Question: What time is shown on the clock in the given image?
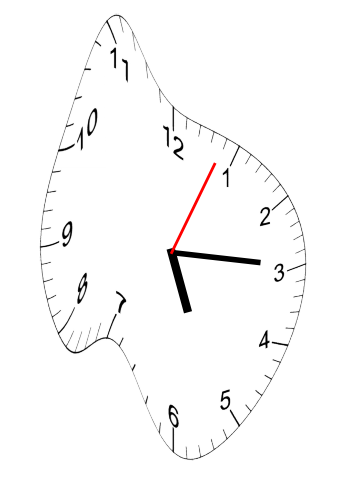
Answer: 05:15:04